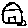
Label: house